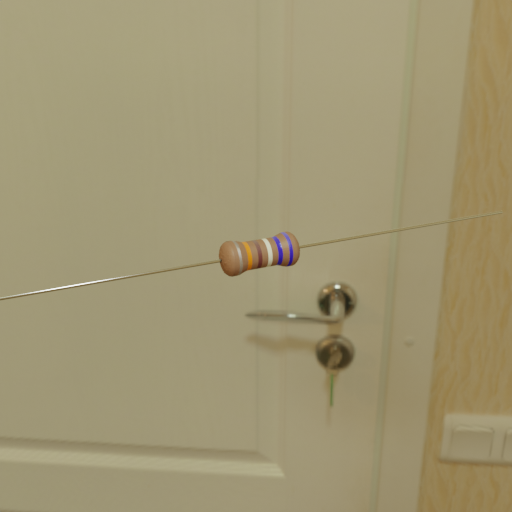
Resistor colour bands (in order): silver, orange, brown, white, blue, blue